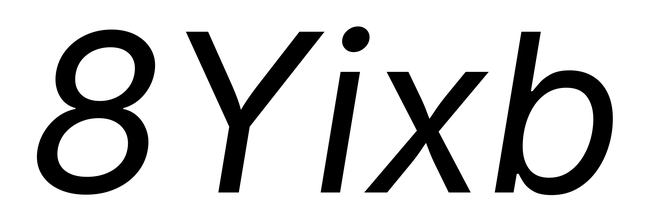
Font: Inter-Italic_Italic